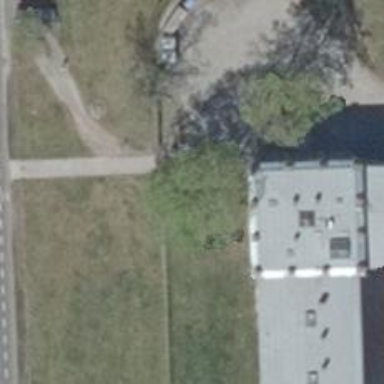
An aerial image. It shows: Bicycle repair station is available.